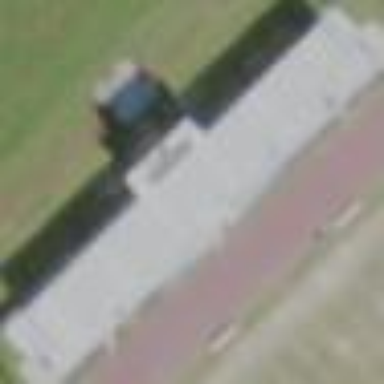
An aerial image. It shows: Grandstand building.